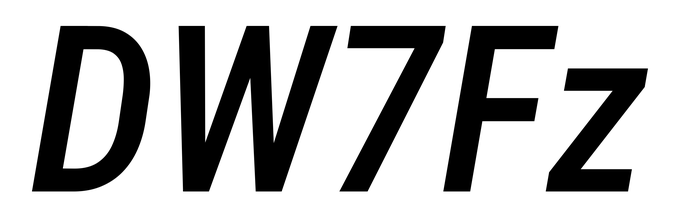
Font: Roboto-Italic_Condensed_Medium_Italic